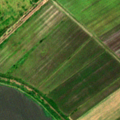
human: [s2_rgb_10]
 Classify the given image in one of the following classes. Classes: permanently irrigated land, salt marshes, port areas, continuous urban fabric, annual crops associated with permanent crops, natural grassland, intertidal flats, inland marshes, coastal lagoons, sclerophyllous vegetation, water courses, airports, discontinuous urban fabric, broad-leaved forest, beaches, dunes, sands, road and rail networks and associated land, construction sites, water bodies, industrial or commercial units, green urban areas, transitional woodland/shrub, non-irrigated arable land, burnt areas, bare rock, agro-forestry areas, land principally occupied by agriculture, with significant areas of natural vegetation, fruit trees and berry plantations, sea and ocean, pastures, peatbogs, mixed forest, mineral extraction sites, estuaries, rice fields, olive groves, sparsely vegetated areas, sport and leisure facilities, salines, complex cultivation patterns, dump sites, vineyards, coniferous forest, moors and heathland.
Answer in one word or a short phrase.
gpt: non-irrigated arable land, water bodies